Question: I tried to change a color of my PNG image after set its color by QtWidgets.QColorDialog. with Python
<URL>
---> to
<URL>
Nevertheless, when I apply my code the result is :
<URL>
It change the background of my PNG image
The png source is here: DMX_Led

I write a small sample of my code :
'''
import os
import sys
import numpy as np
from PyQt5 import QtCore, QtGui, QtWidgets
dir_path = os.path.dirname(os.path.realpath(__file__))
class Ui_MainWindows(QtWidgets.QMainWindow):
def __init__(self):
super(Ui_MainWindows,self).__init__()
self.central_widget = QtWidgets.QWidget()
self.setCentralWidget(self.central_widget)
self.setWindowTitle("Change color PNG Test")
self.setStyleSheet("background-color:black;")
self.resize(350, 350)
self.DMX_Color = QtGui.QColor('#000000')
self.button_DMX = QtWidgets.QPushButton(self.central_widget)
print("Add ")
path_image = os.path.join(dir_path,"Ressource/Rampe3.png").replace("\", "/")
qss = 'border-image: url({})'.format(path_image)
self.button_DMX.setGeometry(100, 100, 100, 61)
self.button_DMX.setStyleSheet(qss)
self.button_DMX.clicked.connect(self.processButton_DMX)
def processButton_DMX(self):
print("Projector DMX clicked ")
self.DMX_Color.setRed(0)
self.DMX_Color.setGreen(0)
self.DMX_Color.setBlue(255)
print("Change Color Button DMX")
effect = QtWidgets.QGraphicsColorizeEffect(self.button_DMX)
effect.setColor(self.DMX_Color)
self.button_DMX.setGraphicsEffect(effect)
def main():
app = QtWidgets.QApplication(sys.argv)
MainWindow = Ui_MainWindows()
MainWindow.show()
rc = app.exec_()
sys.exit(rc)
if __name__ == "__main__":
main()
'''
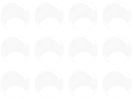
Answer: The 'QGraphicsEffect' are applied to transparent pixels so it is not the best option, a possible solution is to work with a 'QImage' and set it as an icon by applying the pixel to pixel colors change:
'''
import os
import sys
import numpy as np
from PyQt5 import QtCore, QtGui, QtWidgets
dir_path = os.path.dirname(os.path.realpath(__file__))
class Ui_MainWindows(QtWidgets.QMainWindow):
def __init__(self):
super(Ui_MainWindows,self).__init__()
self.central_widget = QtWidgets.QWidget()
self.setCentralWidget(self.central_widget)
self.setWindowTitle("Change color PNG Test")
self.setStyleSheet("background-color:black;")
self.resize(350, 350)
self.DMX_Color = QtGui.QColor('#000000')
self.button_DMX = QtWidgets.QPushButton(self.central_widget)
self.button_DMX.move(100, 100)
path_image = os.path.join(dir_path, "Ressource/Rampe3.png").replace("\", "/")
self.image = QtGui.QImage(path_image)
self.button_DMX.clicked.connect(self.processButton_DMX)
self.change_image()
def change_image(self, color=QtGui.QColor("white")):
for x in range(self.image.width()):
for y in range(self.image.height()):
pcolor = self.image.pixelColor(x, y)
if pcolor.alpha() > 0:
n_color = QtGui.QColor(color)
n_color.setAlpha(pcolor.alpha())
self.image.setPixelColor(x, y, n_color)
self.button_DMX.setIcon(QtGui.QIcon(QtGui.QPixmap.fromImage(self.image)))
self.button_DMX.setIconSize(self.image.size())
self.button_DMX.setFixedSize(self.image.size())
@QtCore.pyqtSlot()
def processButton_DMX(self):
color = QtWidgets.QColorDialog.getColor(QtCore.Qt.white, self)
if color.isValid():
self.change_image(color)
def main():
app = QtWidgets.QApplication(sys.argv)
MainWindow = Ui_MainWindows()
MainWindow.show()
rc = app.exec_()
sys.exit(rc)
if __name__ == "__main__":
main()
'''